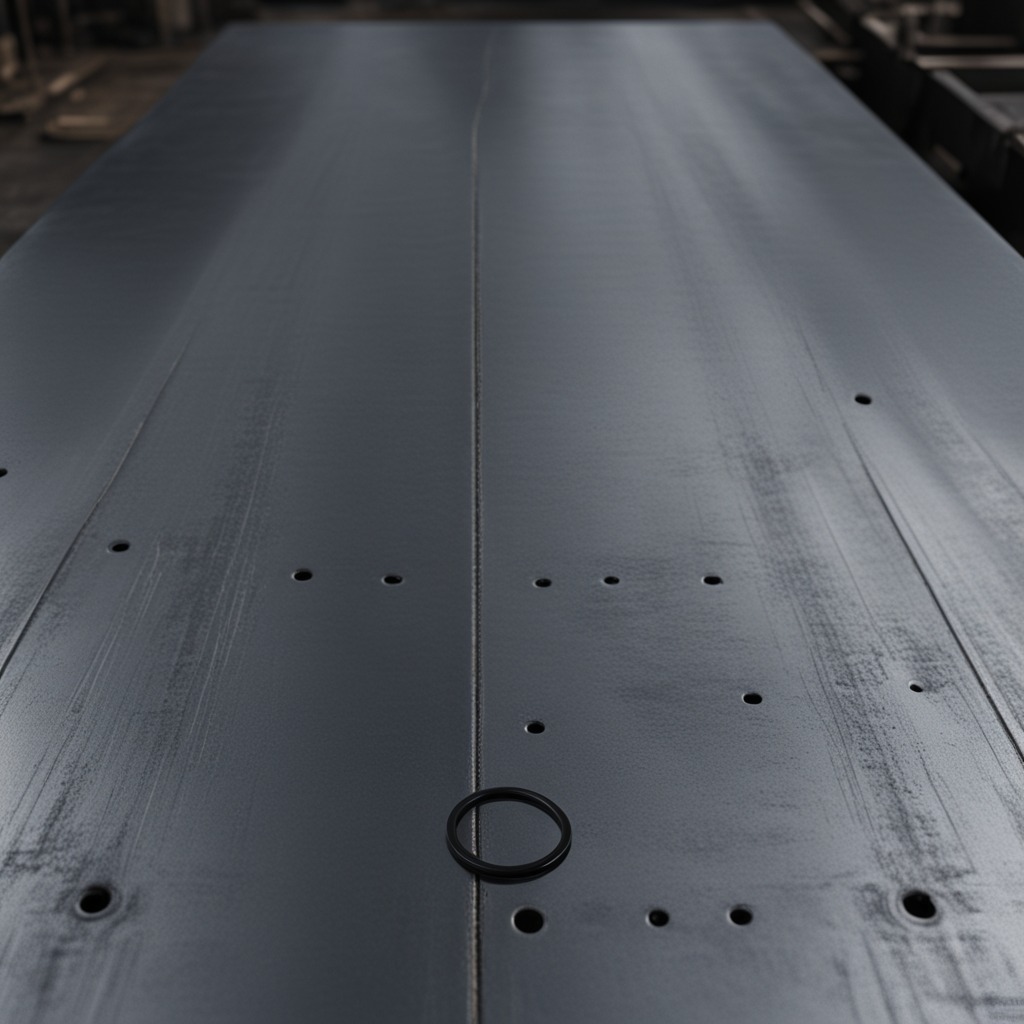
A rubber O-ring is lying on the cold steel table in a mining workshop gritty textures.